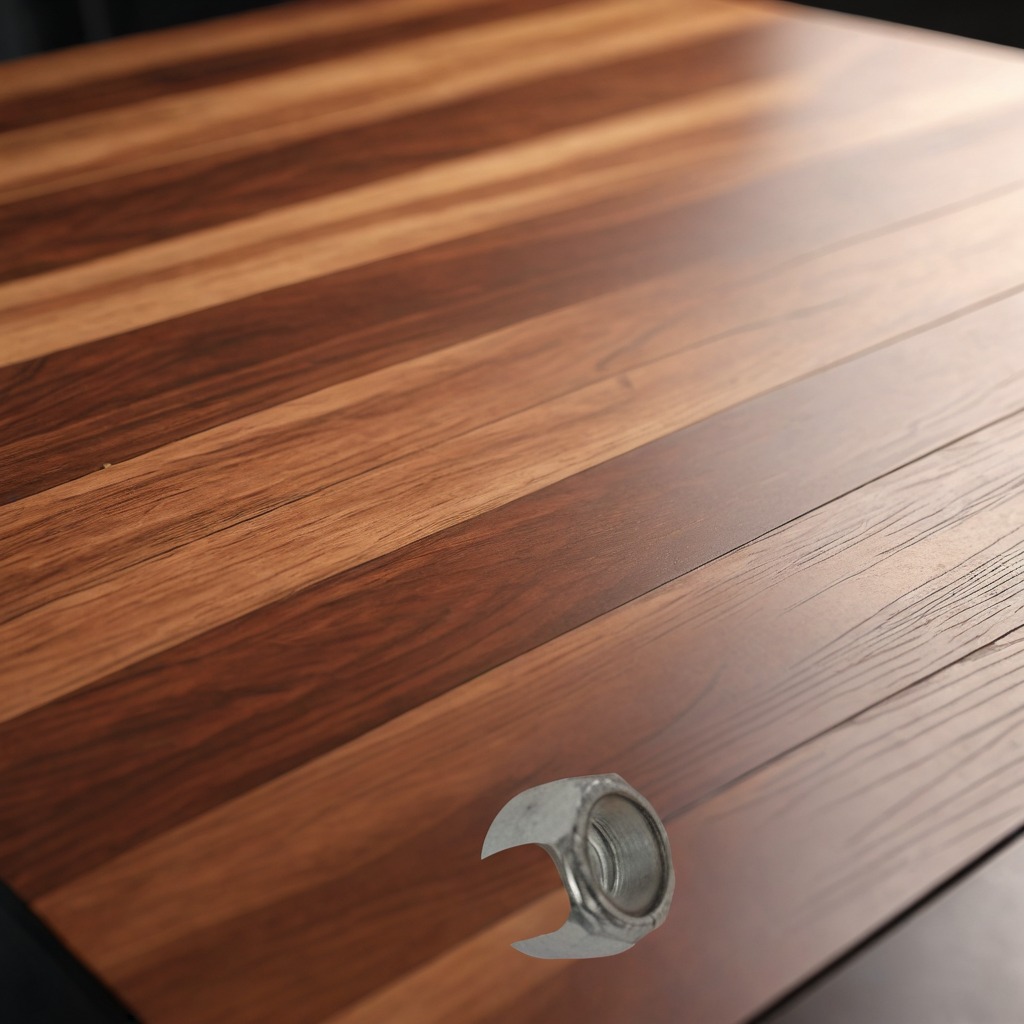
A metal nut is lying on the wooden table.